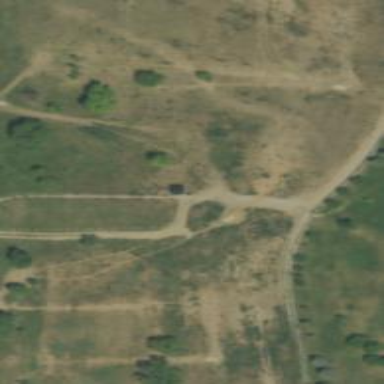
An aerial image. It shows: Disc golf tee area.